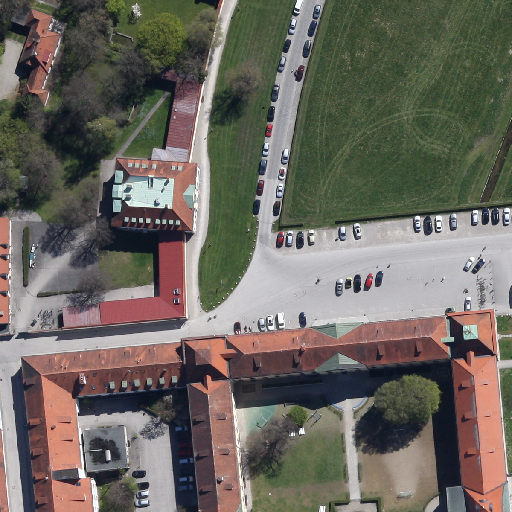
Referring expression: vehicle